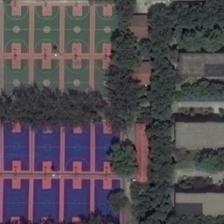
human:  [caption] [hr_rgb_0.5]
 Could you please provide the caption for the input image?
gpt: four rows of basketball fields are surrounded by green plants .

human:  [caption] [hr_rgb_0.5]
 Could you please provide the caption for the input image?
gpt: each rectangle has a total of ten courts .

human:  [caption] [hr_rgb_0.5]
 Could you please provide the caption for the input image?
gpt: four rows of basketball fields is surrounded by many green trees and several buildings .

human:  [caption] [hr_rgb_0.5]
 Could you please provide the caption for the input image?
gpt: several buildings and many green trees are around four rows of basketball fields .

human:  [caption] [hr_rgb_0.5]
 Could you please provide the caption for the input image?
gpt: four rows of basketball fields are surrounded by green plants .